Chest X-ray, PA view. Patient: 41 years old, sex F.
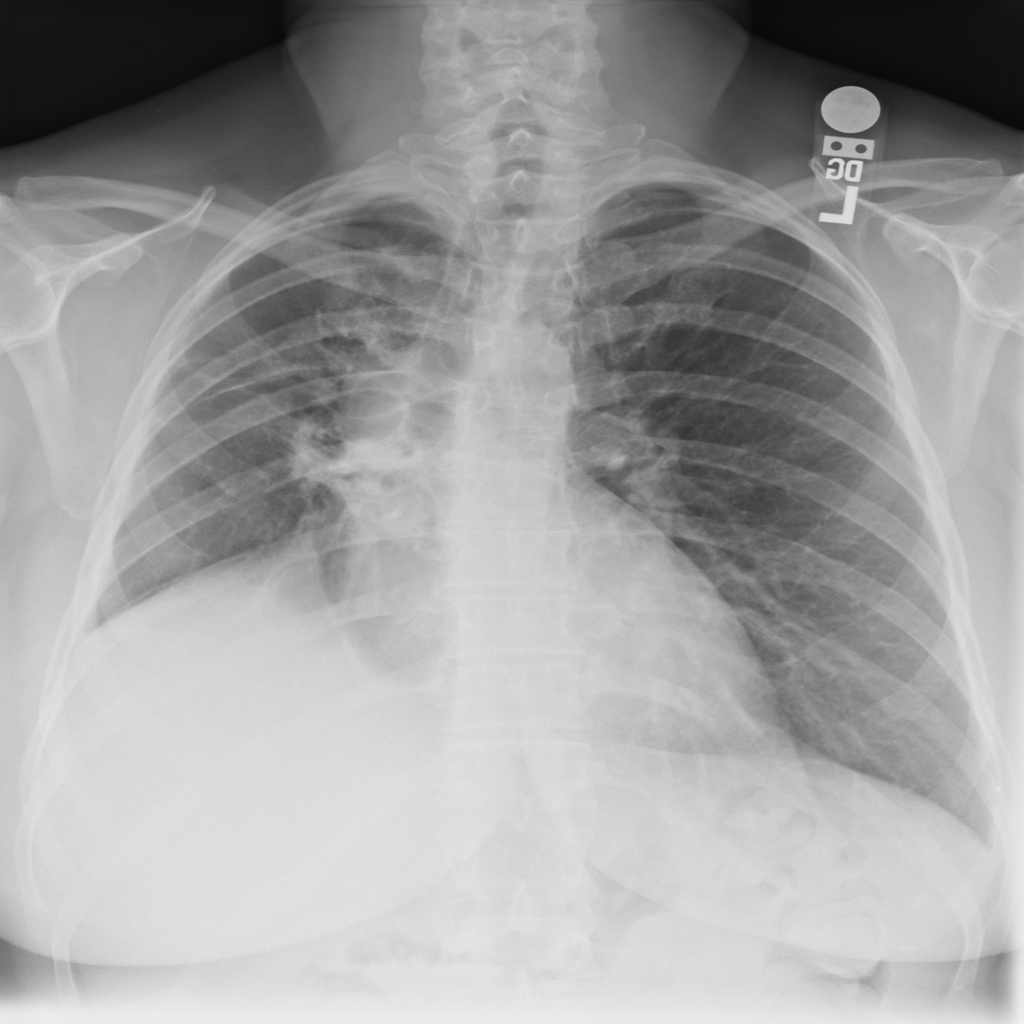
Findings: Fibrosis